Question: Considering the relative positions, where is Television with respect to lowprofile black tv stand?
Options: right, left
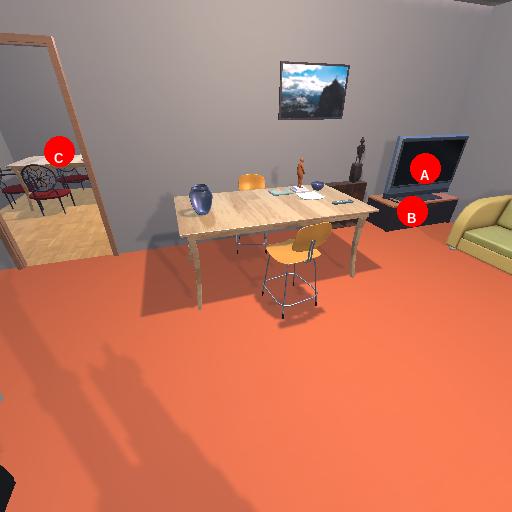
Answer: right